Question: I'm pretty sure I have already read this somewhere, but I just can't find it anymore. There are a couple of apps which are found by searching after some defined keywords in the iOS Home Screen search while these keywords differ from the app name.
Have a look at this example:

How can I do this?
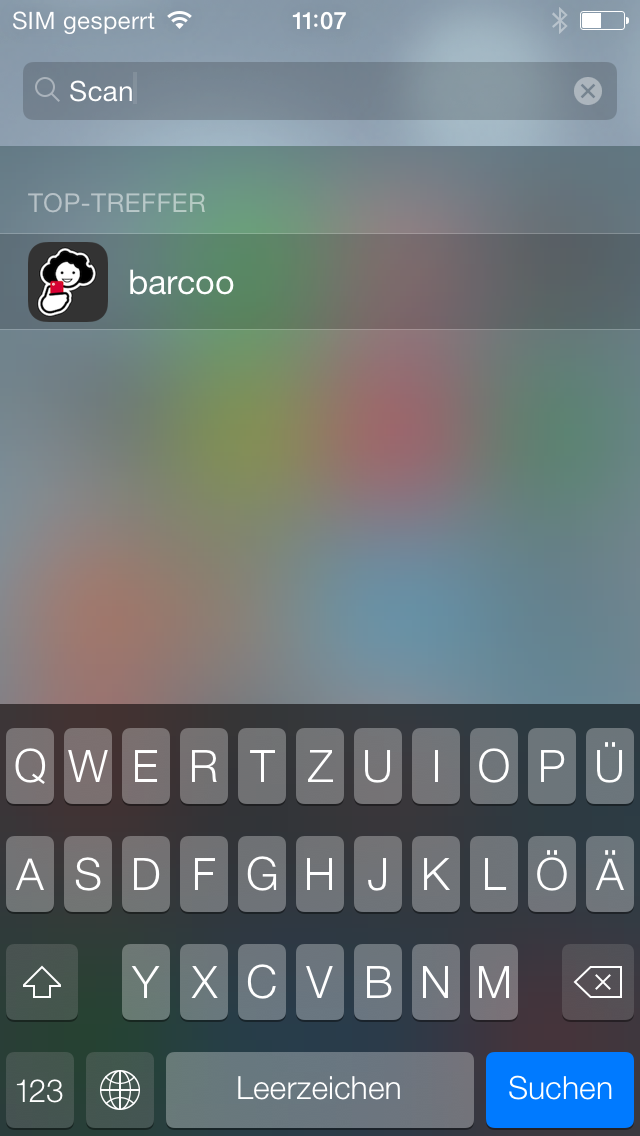
Answer: Spotlight searches the full app name, not only the one you see in the springboard but the one showed on iTunes.
The full app name in this case is "<URL>" so you can find it simply searching the word "scan" which is contained in "scanner"